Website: walmart
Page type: orders-overview
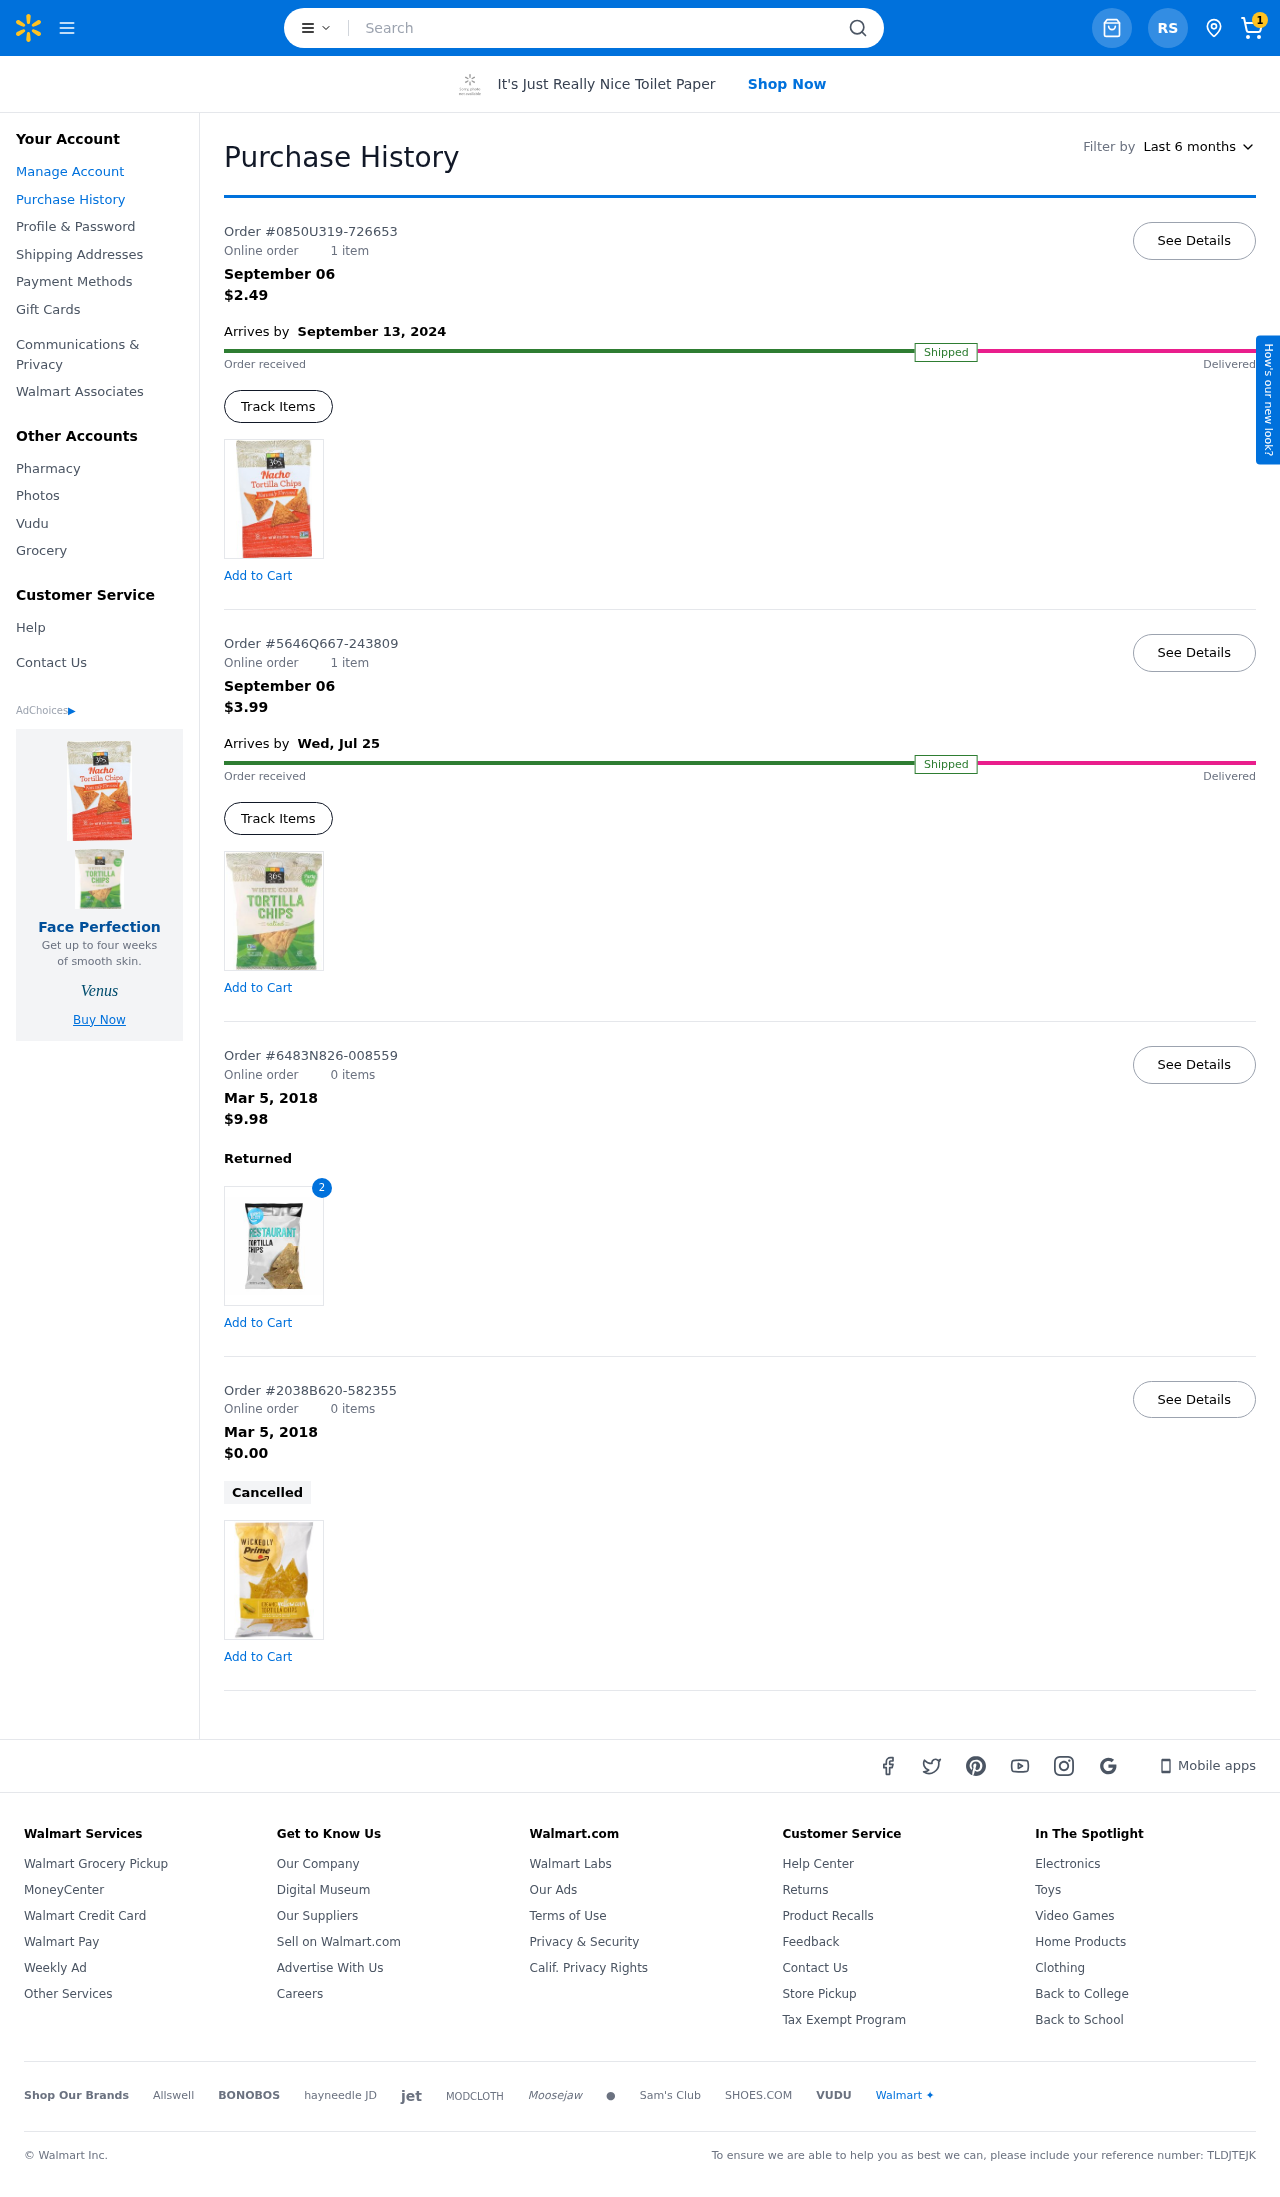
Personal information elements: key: PII_INITIALS
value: RS
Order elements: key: ORDER_NUM_ITEMS
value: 1
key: ORDER1_ID
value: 0850U319-726653
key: ORDER1_NUM_ITEMS
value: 1 item
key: ORDER1_DATE
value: September 06
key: ORDER1_TOTAL
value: $2.49
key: ORDER1_DELIVERY_DATE
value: September 13, 2024
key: ORDER2_ID
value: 5646Q667-243809
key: ORDER2_NUM_ITEMS
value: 1 item
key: ORDER2_DATE
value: September 06
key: ORDER2_TOTAL
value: $3.99
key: ORDER2_DELIVERY_DATE
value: Wed, Jul 25
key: ORDER3_ID
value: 6483N826-008559
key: ORDER3_NUM_ITEMS
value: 0 items
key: ORDER3_DATE
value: Mar 5, 2018
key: ORDER3_TOTAL
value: $9.98
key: ORDER3_ITEM_QTY
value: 2
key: ORDER4_ID
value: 2038B620-582355
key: ORDER4_NUM_ITEMS
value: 0 items
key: ORDER4_DATE
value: Mar 5, 2018
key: ORDER4_TOTAL
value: $0.00
Search elements: key: HEADER_SEARCH
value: Search